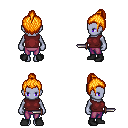
a pixel art fantasy rpg character, female body template, dark elf, purple skin, maroon sleeveless shirt, magenta pants, light blonde short topknot hairstyle, black shoes, dagger, four views (front, back, left, right), 2x2 character sprite sheet, small pixel art, hard edges, no anti-aliasing